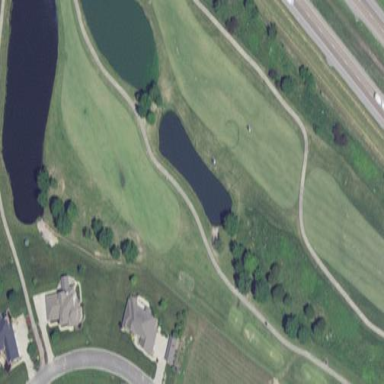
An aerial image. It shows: Golf fairway surrounded by grass.